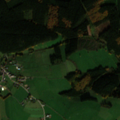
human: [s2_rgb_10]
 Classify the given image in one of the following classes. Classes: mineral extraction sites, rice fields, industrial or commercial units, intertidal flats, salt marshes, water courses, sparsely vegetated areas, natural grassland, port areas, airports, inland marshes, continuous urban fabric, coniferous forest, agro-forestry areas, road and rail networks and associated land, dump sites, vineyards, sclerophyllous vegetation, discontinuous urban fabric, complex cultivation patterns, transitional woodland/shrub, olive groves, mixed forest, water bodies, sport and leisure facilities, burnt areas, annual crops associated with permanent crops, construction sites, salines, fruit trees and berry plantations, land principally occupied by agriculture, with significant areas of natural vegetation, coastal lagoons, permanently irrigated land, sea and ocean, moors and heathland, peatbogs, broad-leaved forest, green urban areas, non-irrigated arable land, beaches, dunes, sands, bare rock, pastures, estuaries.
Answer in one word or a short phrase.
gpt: discontinuous urban fabric, pastures, land principally occupied by agriculture, with significant areas of natural vegetation, mixed forest